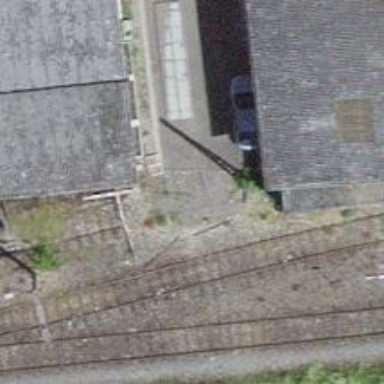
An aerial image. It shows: Railway buffer stop.